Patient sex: F
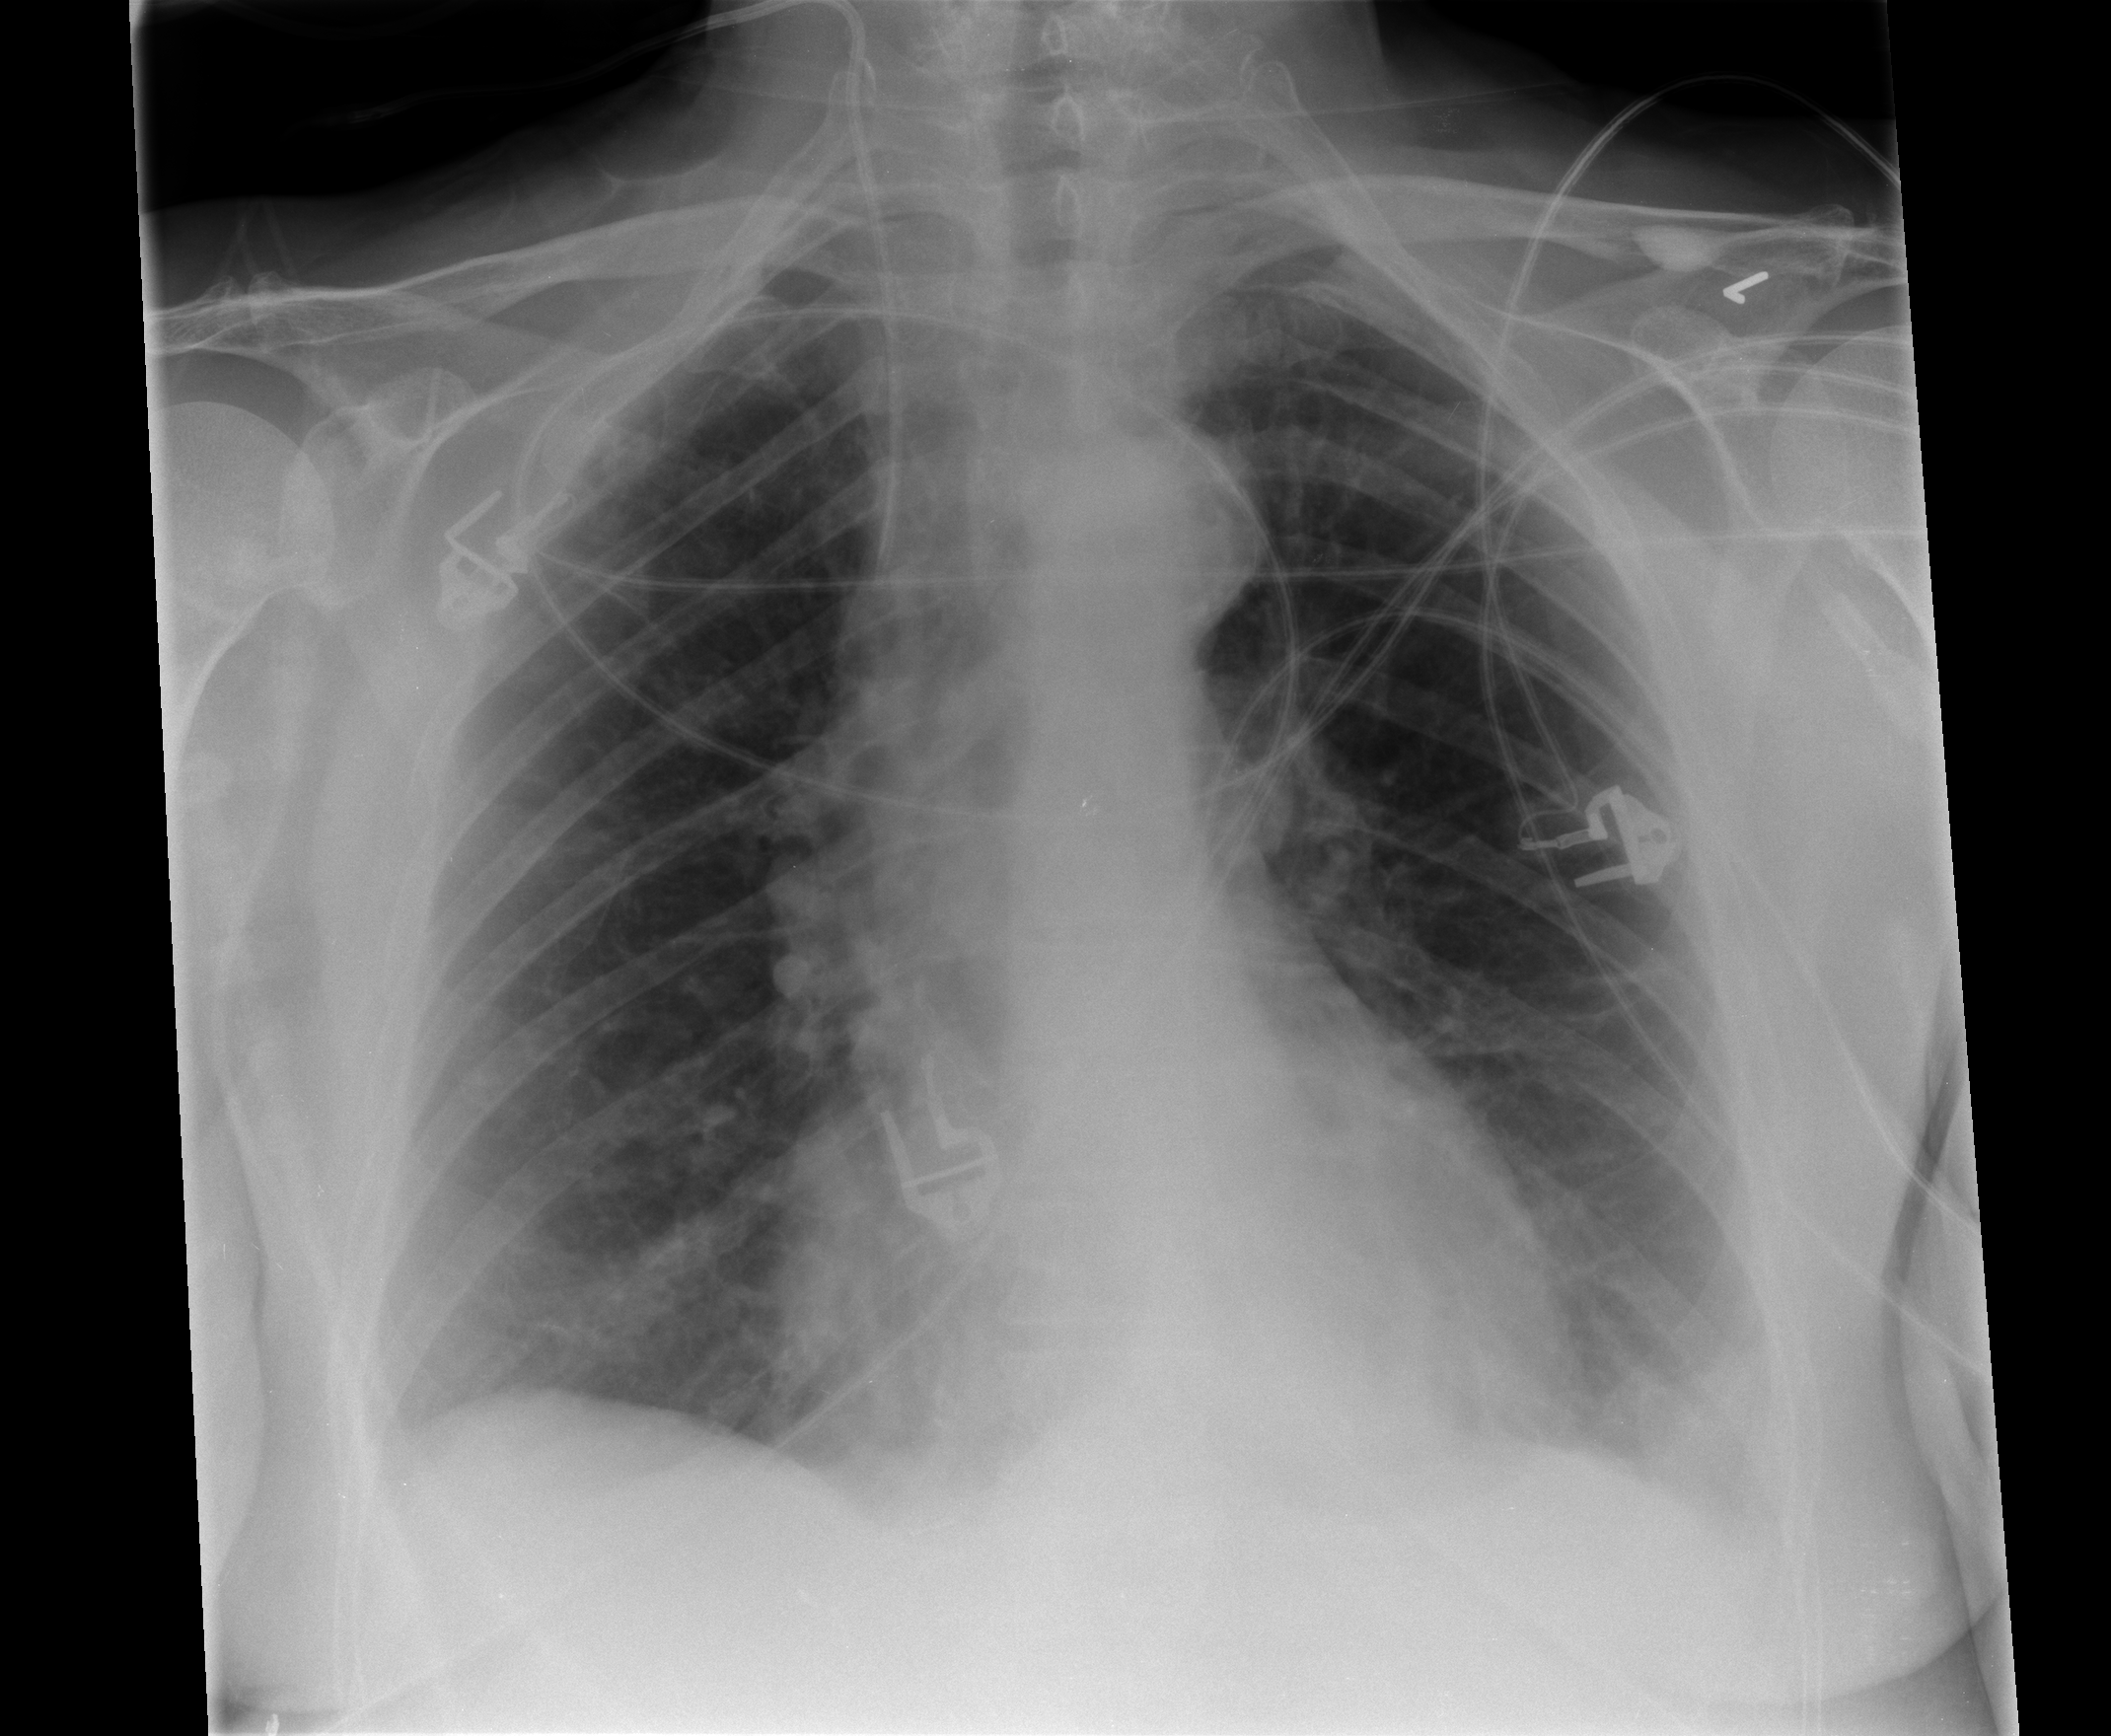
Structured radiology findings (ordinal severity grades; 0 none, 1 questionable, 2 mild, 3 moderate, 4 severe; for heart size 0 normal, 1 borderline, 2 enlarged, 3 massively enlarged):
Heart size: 0
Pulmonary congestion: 0
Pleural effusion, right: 1
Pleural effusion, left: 1
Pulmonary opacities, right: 0
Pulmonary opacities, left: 0
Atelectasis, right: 2
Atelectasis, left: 2